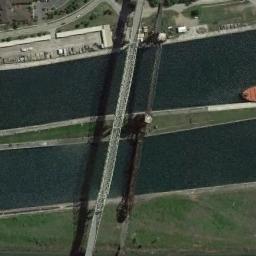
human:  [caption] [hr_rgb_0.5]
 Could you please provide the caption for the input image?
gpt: A bridge is over the river with the grass and a parking lot beside .

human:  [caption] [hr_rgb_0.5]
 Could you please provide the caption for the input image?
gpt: Two bridges built on a dark green river and the river island of the river while a parking lot on one side of the river .

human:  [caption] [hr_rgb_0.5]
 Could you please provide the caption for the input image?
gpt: Under the bridge is a bar-shaped island .

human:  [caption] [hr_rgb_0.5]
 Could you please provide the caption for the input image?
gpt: Two parallel bridges connect the land on both sides of the blue river  There is a green island in the river and many cars stop on the river bank .

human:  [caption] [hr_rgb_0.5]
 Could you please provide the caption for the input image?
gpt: The bridge was covered with iron .